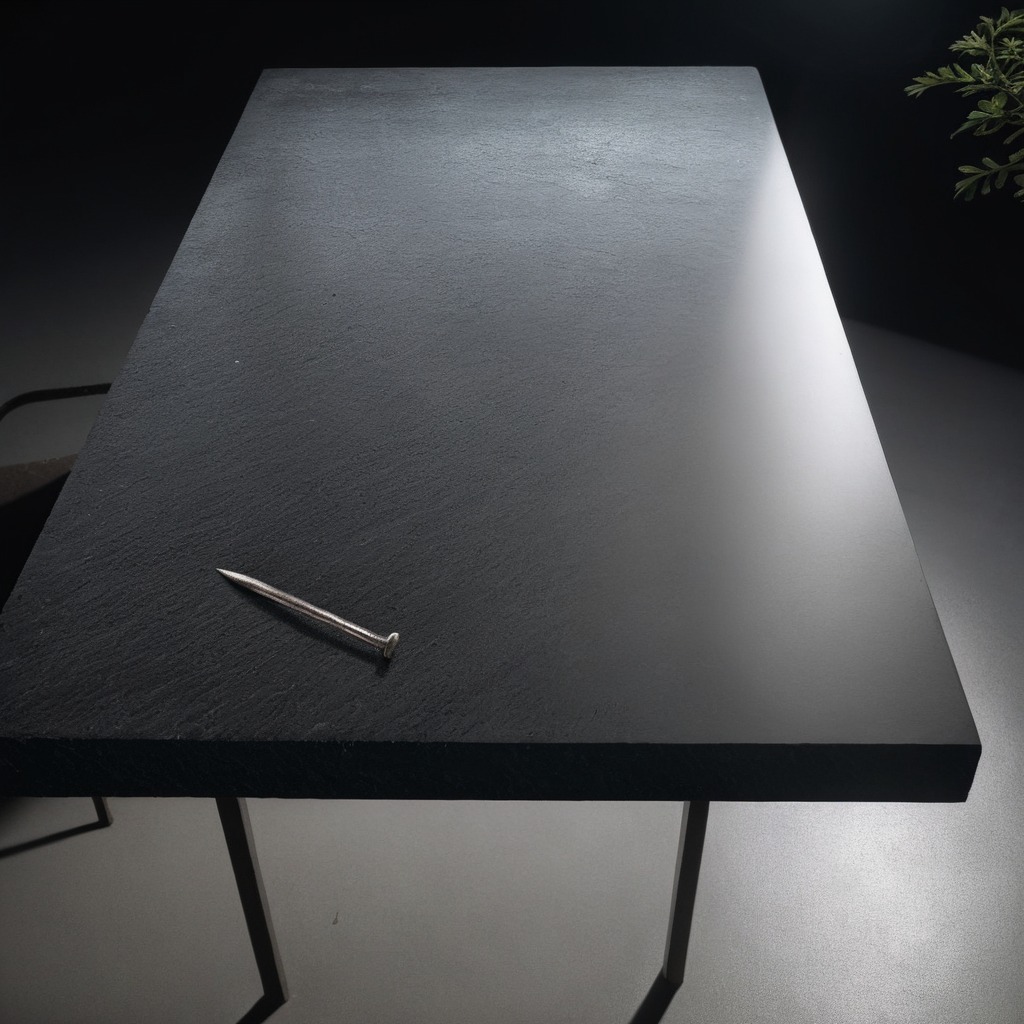
A rusty iron nail lies on a clean granite table inside a workshop at night.